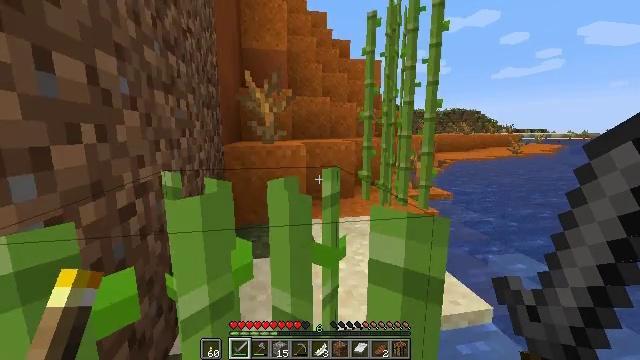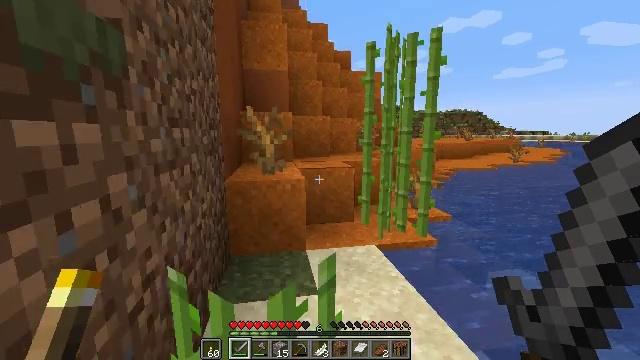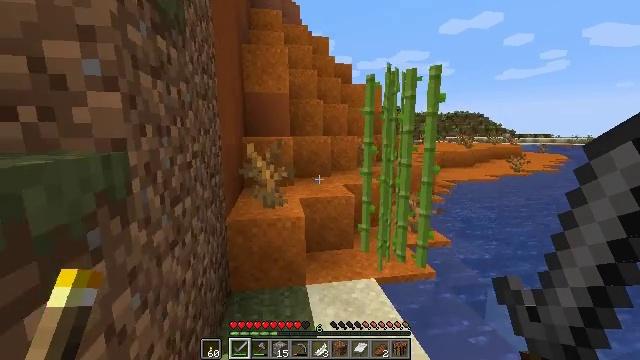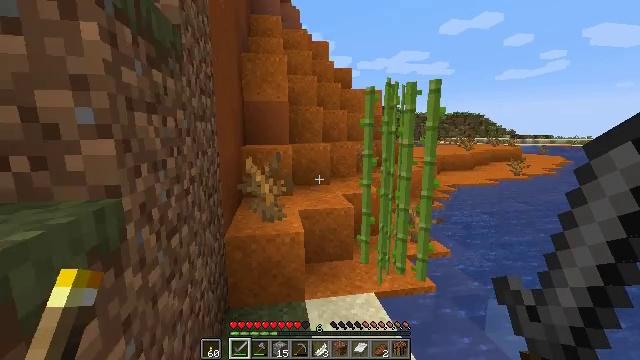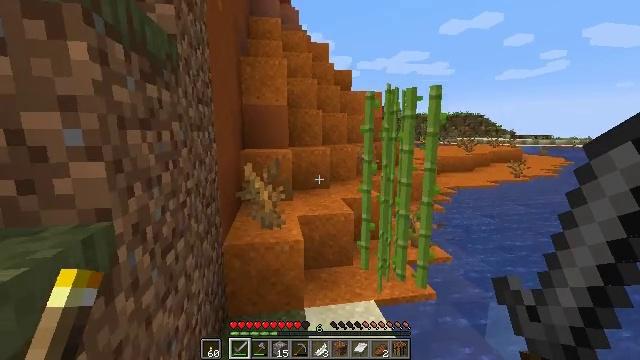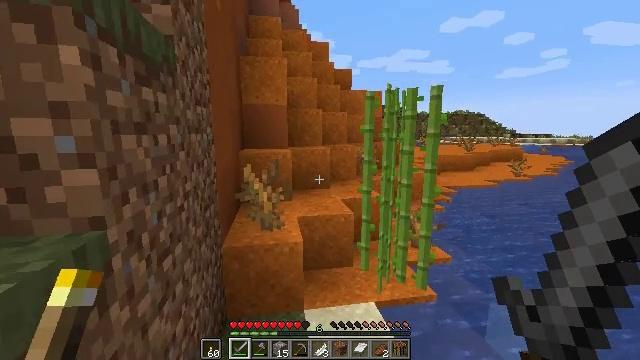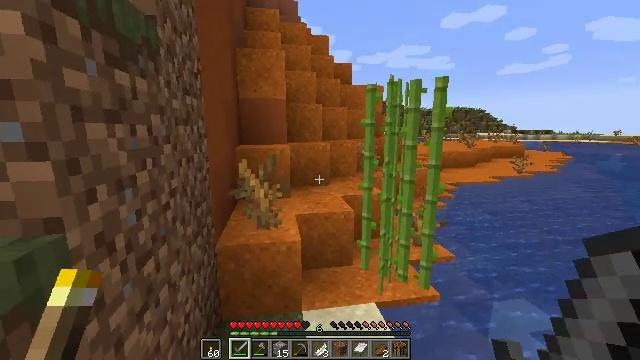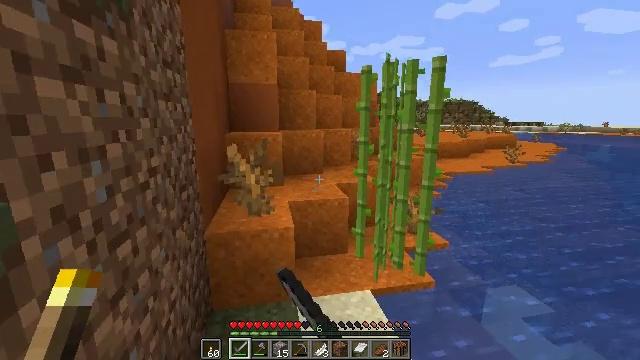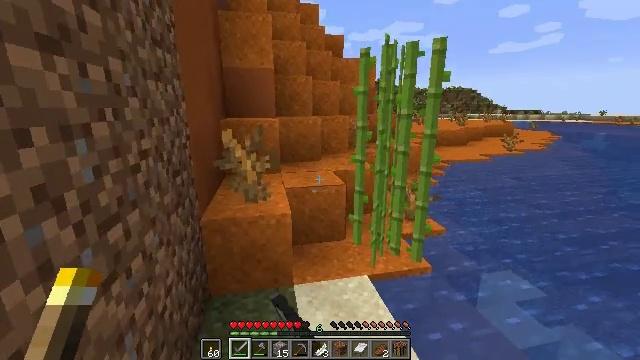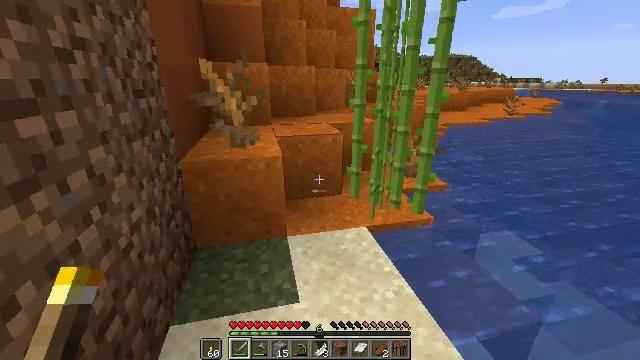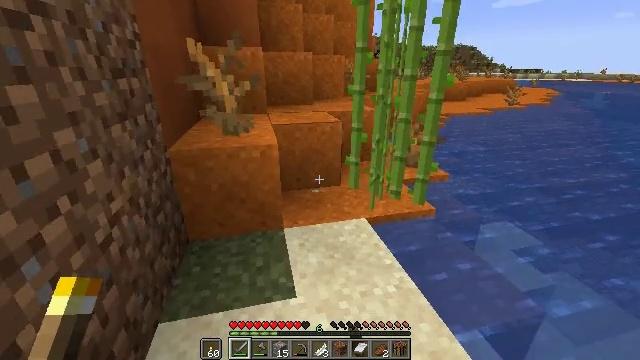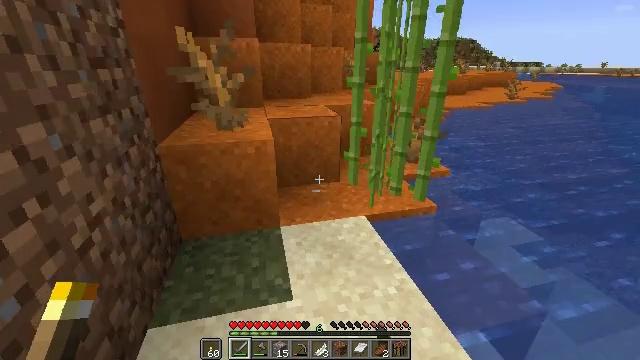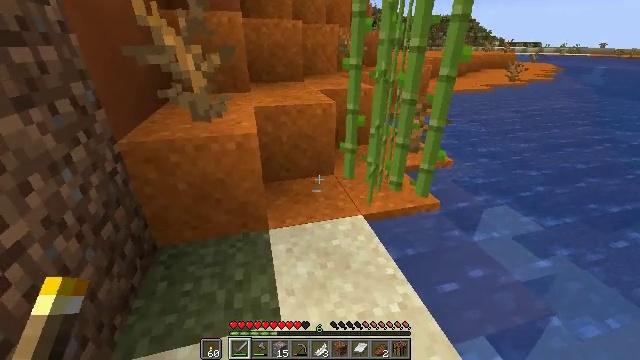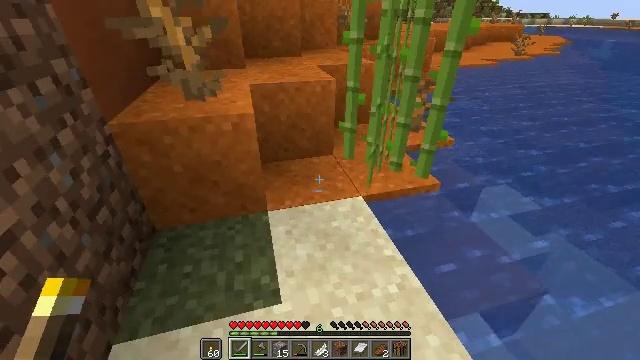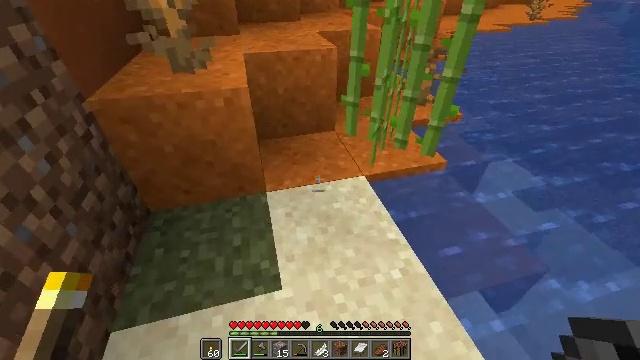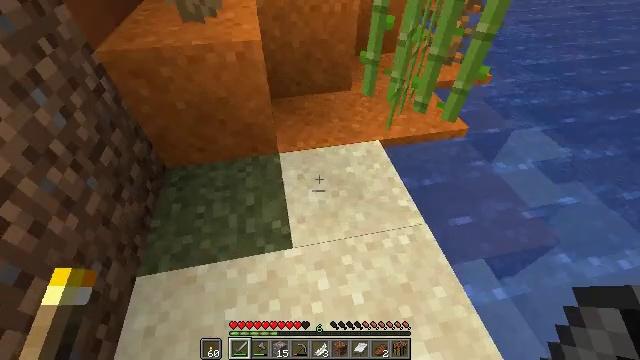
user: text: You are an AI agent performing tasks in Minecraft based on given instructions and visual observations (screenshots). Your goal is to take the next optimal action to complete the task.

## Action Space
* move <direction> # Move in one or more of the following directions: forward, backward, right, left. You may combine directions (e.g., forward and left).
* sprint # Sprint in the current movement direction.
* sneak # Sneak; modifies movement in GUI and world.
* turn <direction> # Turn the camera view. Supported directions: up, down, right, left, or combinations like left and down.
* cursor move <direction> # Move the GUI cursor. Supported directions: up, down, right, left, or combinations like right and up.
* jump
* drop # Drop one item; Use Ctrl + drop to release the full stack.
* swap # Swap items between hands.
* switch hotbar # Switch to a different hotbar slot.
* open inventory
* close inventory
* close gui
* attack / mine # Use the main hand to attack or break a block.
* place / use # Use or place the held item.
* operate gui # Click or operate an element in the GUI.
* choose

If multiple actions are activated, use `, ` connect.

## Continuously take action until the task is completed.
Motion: motion action
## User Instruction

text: Break the sugar cane.
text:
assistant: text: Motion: move forward, jump
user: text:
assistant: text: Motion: move forward, jump
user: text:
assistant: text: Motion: move forward, jump
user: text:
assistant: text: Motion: move forward, jump
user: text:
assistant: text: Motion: move forward, jump
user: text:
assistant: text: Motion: move forward, attack / mine, jump
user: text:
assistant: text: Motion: move forward, turn right and down, attack / mine, jump
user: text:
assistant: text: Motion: move forward, turn down
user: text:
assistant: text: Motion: move forward, turn right and down
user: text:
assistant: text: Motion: move forward, turn down
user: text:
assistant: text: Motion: move forward, turn down
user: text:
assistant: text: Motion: move forward, turn right and down
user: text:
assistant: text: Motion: turn down
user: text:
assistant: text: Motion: turn down
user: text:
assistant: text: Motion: turn left and down
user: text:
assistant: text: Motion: turn left and down
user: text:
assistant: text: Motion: turn left and down
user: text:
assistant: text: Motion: turn left
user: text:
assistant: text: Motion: turn left
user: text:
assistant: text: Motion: turn left
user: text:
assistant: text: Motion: turn left
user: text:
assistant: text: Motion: no_op
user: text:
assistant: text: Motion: no_op
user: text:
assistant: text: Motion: turn left
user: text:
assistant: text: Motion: turn left
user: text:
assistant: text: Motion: no_op
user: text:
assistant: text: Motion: attack / mine
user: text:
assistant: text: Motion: attack / mine
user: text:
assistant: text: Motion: no_op
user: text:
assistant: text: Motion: no_op